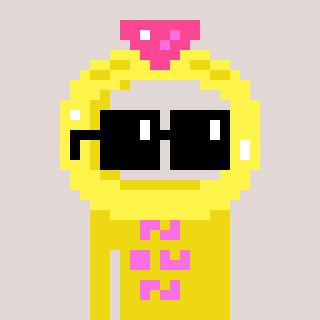
a pixel art character with square black sunglasses, a ring-shaped head and a yellow-colored body on a warm background